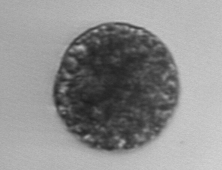
Label: Vicicitus_globosus